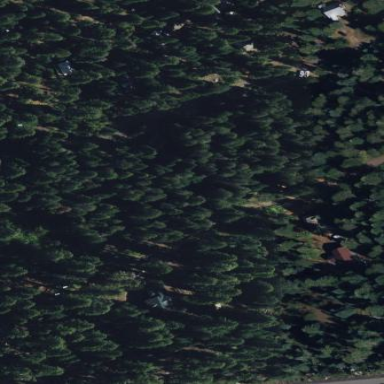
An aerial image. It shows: Woodland with evergreen needle-leaved trees.